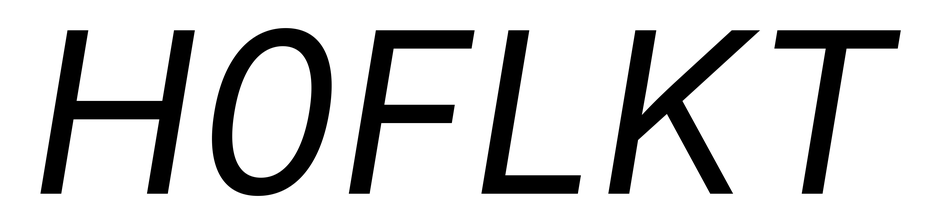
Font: Inter-Italic_Italic